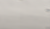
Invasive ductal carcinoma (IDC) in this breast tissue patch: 0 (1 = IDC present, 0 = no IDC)